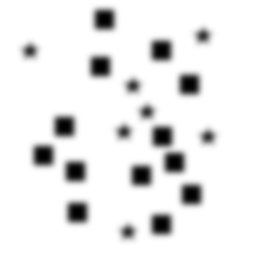
Squares: 13
Triangles: 0
Stars: 7
Total shapes: 20